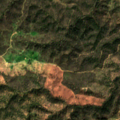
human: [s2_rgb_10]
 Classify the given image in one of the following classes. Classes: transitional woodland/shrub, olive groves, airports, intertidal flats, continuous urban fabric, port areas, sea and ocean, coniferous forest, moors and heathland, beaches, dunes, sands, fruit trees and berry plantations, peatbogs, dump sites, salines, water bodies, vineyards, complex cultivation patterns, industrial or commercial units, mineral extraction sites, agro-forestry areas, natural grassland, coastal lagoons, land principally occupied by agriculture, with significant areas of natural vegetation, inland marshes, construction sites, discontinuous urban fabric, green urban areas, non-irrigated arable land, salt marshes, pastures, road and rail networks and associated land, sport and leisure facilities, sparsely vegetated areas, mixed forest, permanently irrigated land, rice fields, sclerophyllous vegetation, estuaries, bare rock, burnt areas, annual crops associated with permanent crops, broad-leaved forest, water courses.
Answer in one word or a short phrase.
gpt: broad-leaved forest, transitional woodland/shrub